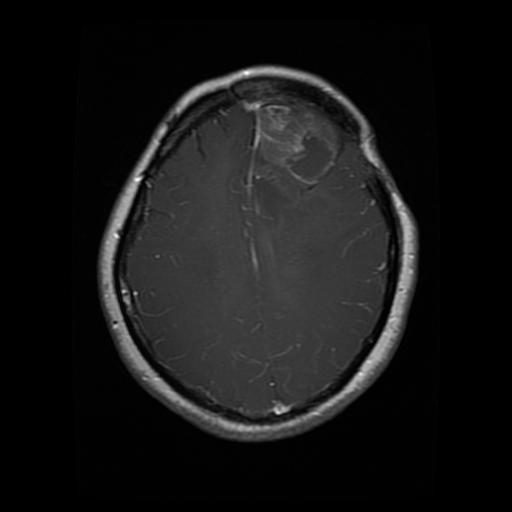
Label: glioma